RGB frame:
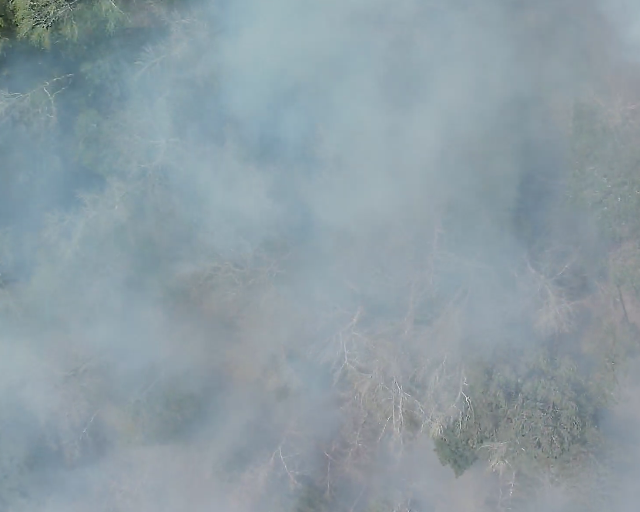
Thermal frame:
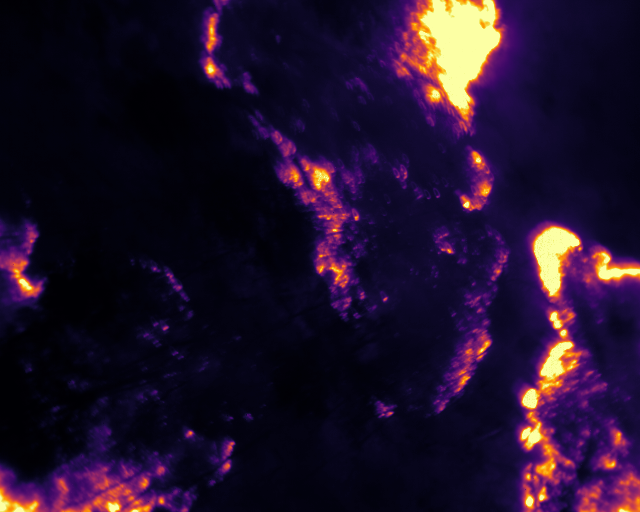
Captured: 2026-02-26 02:31:14
Pixels at or above 80 °C: 30089 (fraction of frame: 0.09182)